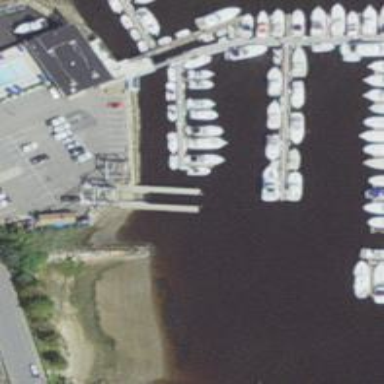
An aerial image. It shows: Pier with mooring facilities.